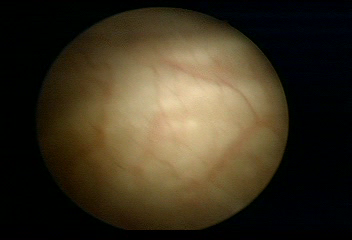
Modality: WLC
Class: Normal mucosa
Bladder cancer association: No